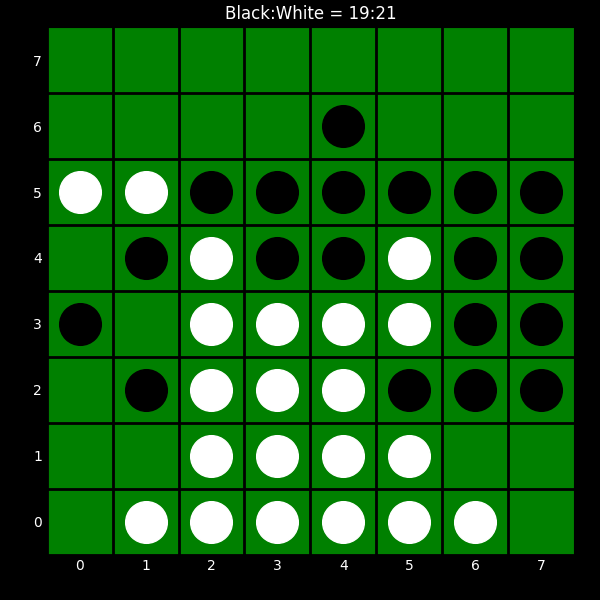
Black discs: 19
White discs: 21